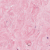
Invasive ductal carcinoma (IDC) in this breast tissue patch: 0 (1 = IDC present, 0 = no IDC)